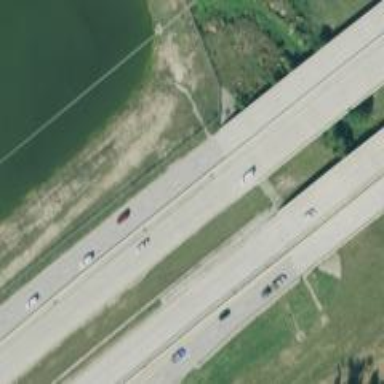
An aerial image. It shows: Motorway bridge.